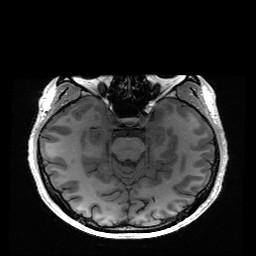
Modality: T1w
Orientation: sagittal